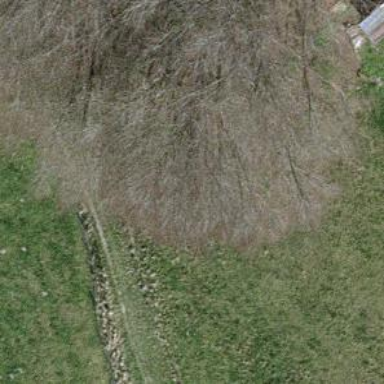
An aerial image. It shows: Bench.